Question: i'm using custom style for my activity, it's affect the dialog (alertdialog, DatePickerDialog, etc) using that style too. how can i avoid alertdialog to not using the same style with activity ??
this is the code in style.xml :
'''
<style name="Custom.Theme" parent="@android:style/Theme.Dialog">
<item name="android:background">@color/cag_white</item>
<item name="android:textColor">@color/cag_orange</item>
<item name="android:textViewStyle">@style/Cag.Dialog.TextView</item>
<item name="android:editTextStyle">@style/Cag.EditText</item>
<item name="android:buttonStyle">@style/Cag.Button</item>
</style>
'''

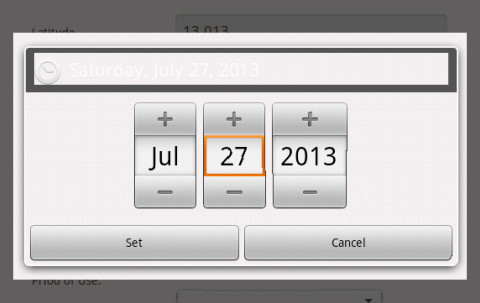
Answer: You can specify the theme for your dialog the way you want it. Check the examples from <URL>.
However, I personally prefer to use 'DialogFragments' and set the styling myself through 'onCreateView'.